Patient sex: F
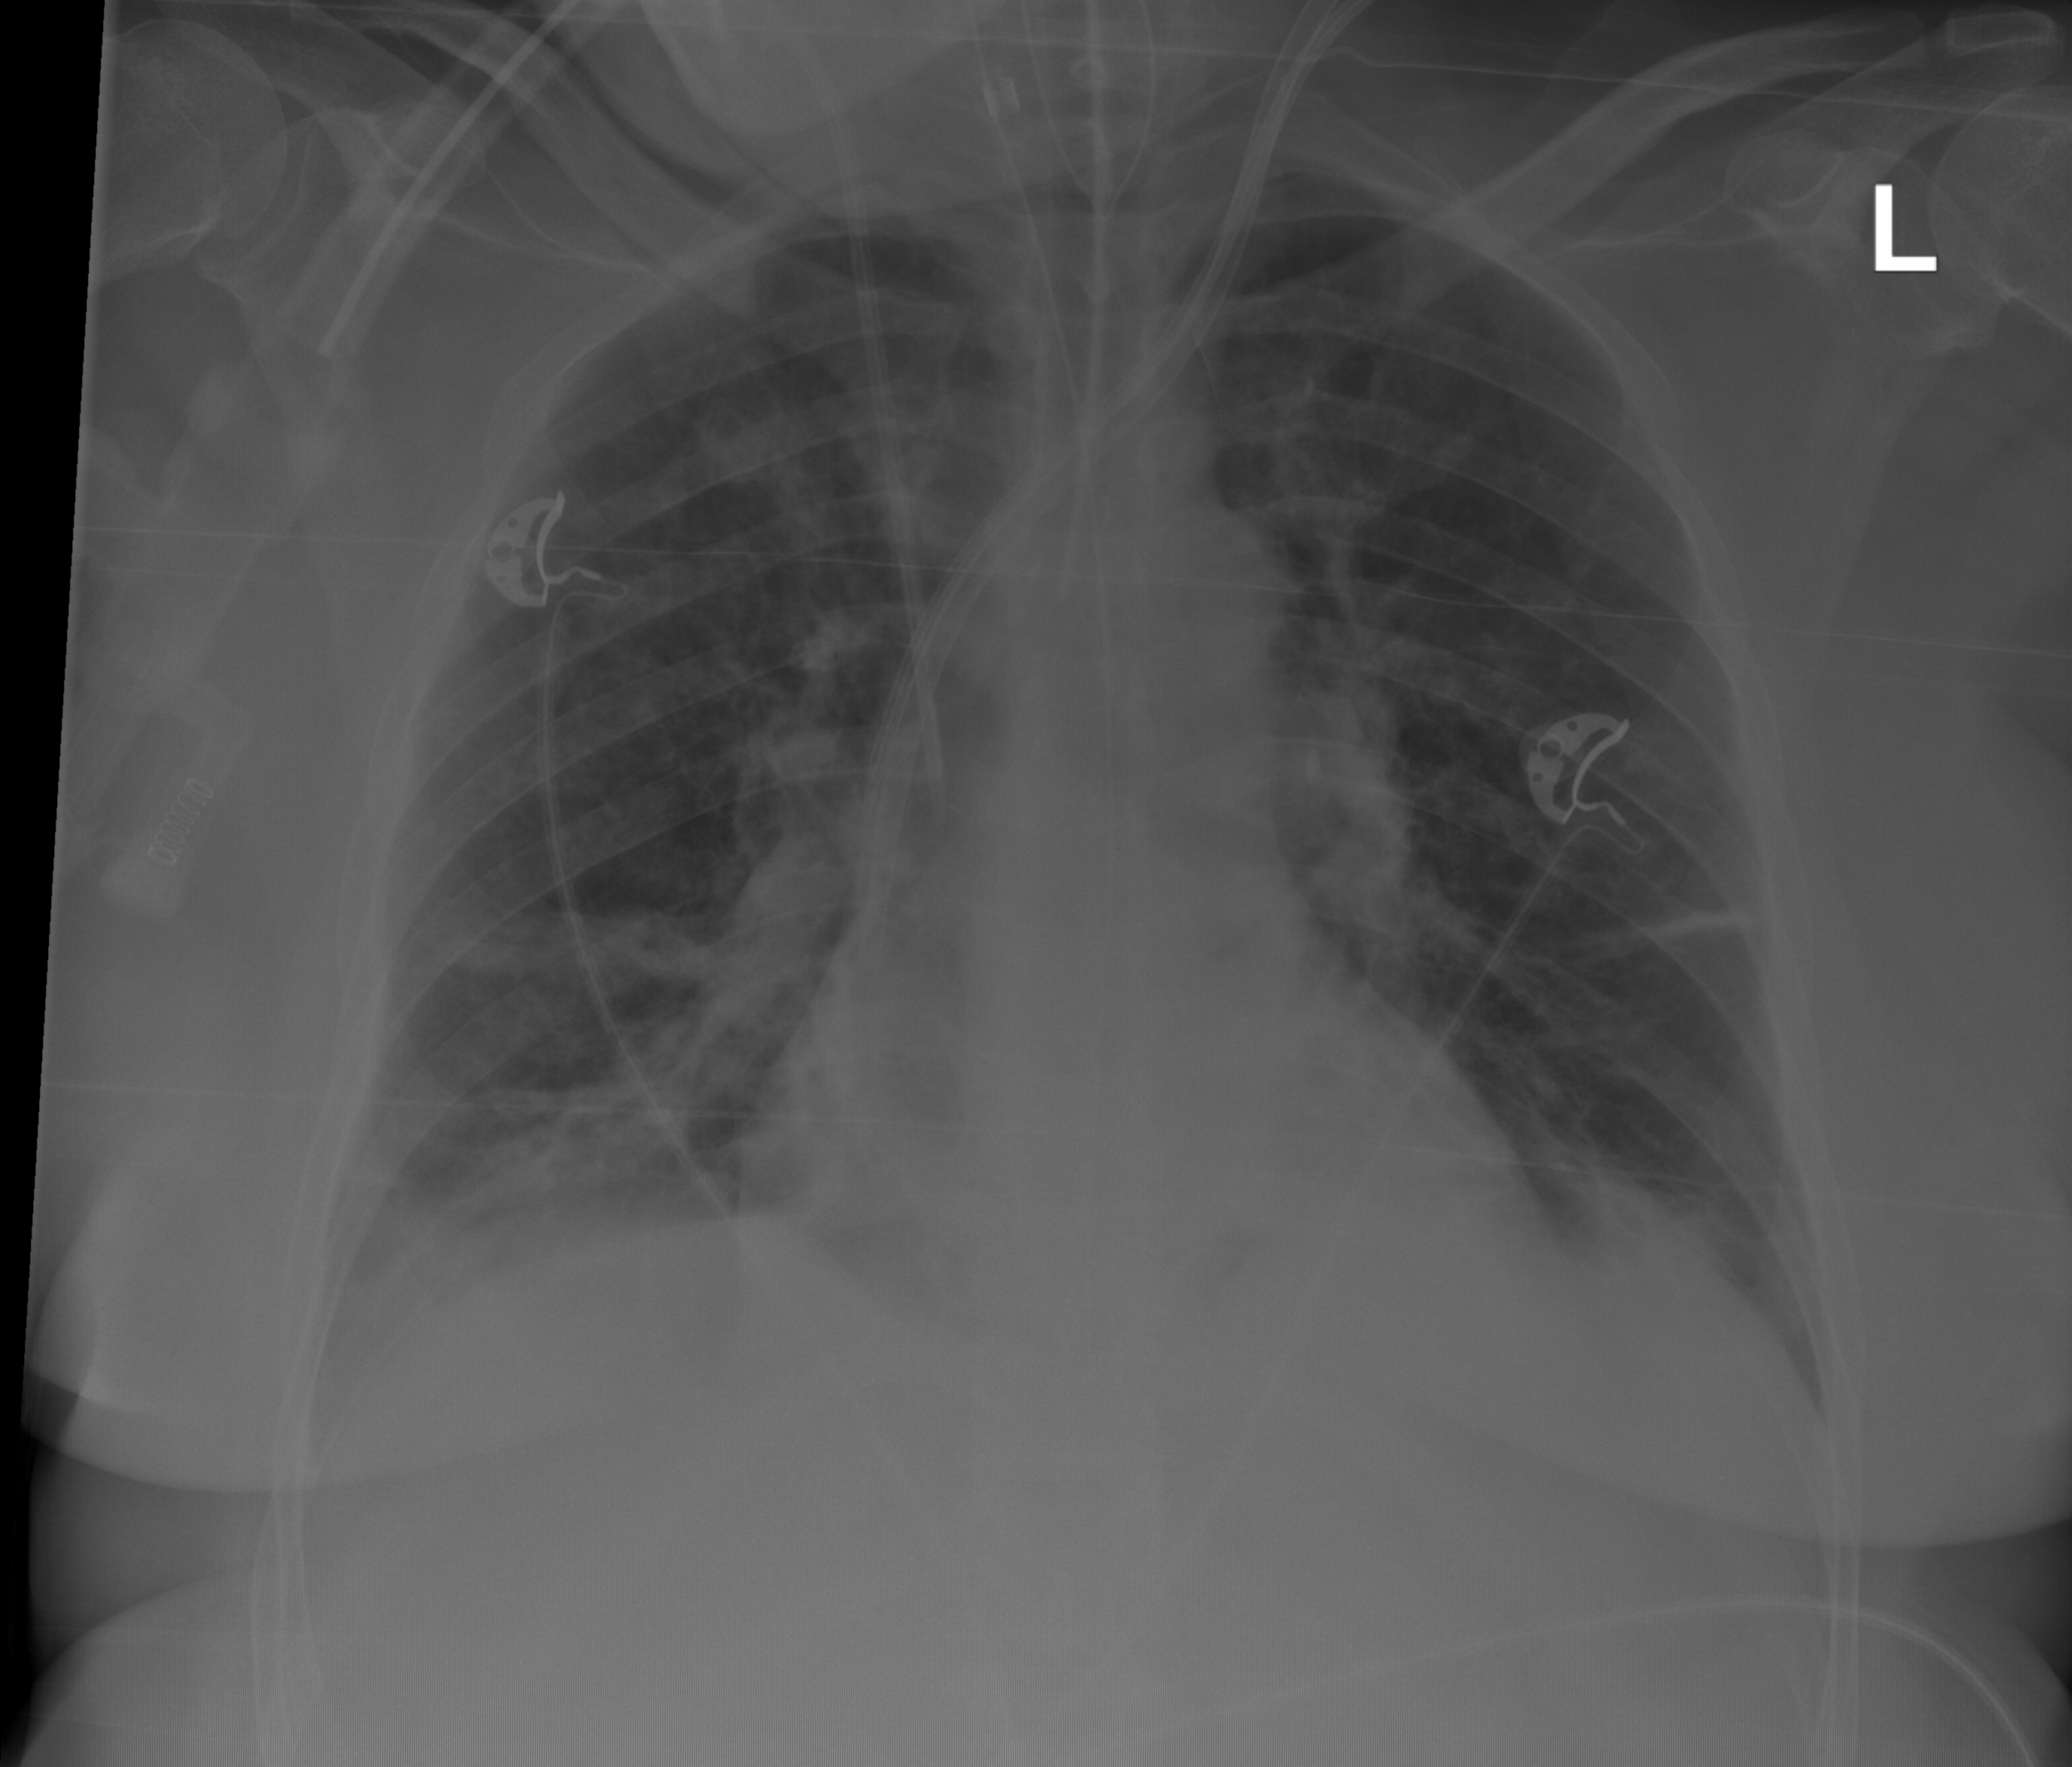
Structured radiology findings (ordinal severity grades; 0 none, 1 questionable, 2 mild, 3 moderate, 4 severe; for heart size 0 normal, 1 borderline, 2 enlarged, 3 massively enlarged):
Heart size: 1
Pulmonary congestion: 0
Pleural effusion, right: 2
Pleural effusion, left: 2
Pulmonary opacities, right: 3
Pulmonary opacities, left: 2
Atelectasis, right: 2
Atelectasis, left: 2